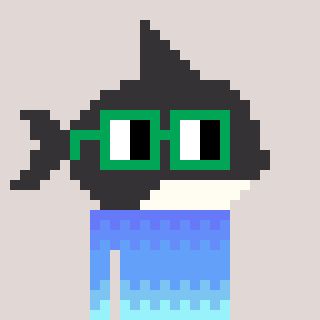
a pixel art character with square green glasses, a orca-shaped head and a magenta-colored body on a warm background